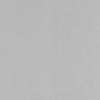
Label: dusty